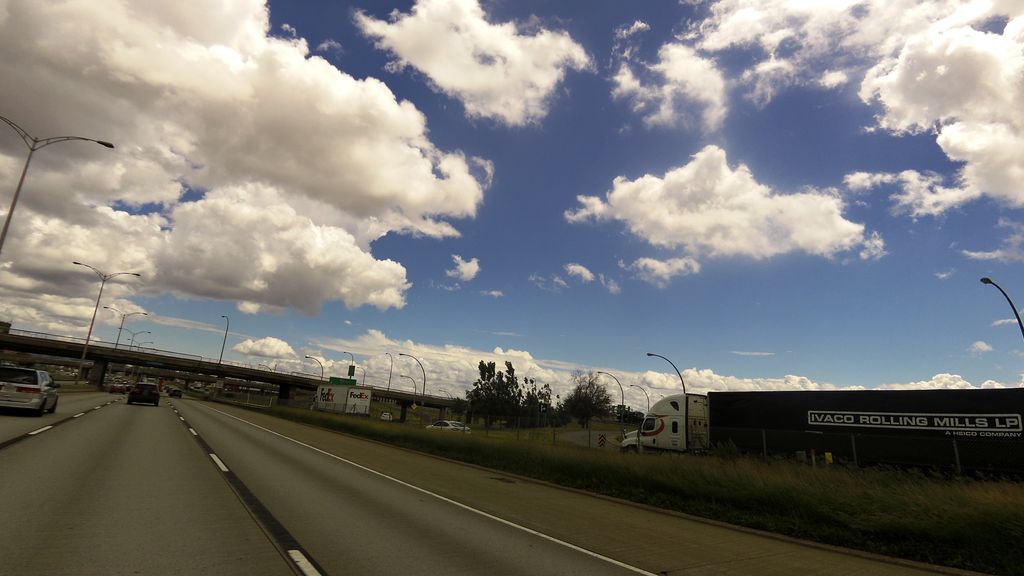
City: montreal